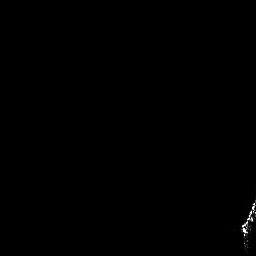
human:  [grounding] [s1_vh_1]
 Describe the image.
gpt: In the satellite image, there is  <ref>1 medium ship </ref> <box>[[92, 74, 99, 97, 0]]</box> located at bottom right.